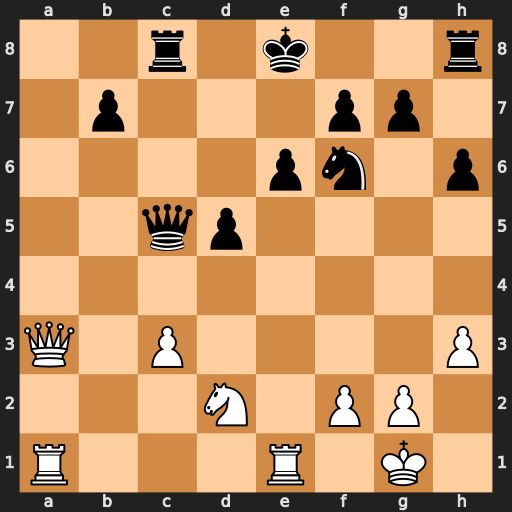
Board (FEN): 2r1k2r/1p3pp1/4pn1p/2qp4/8/Q1P4P/3N1PP1/R3R1K1
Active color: w
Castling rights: k
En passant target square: -
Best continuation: Qxc5 Rxc5 Ra8+ Kd7 Rxh8